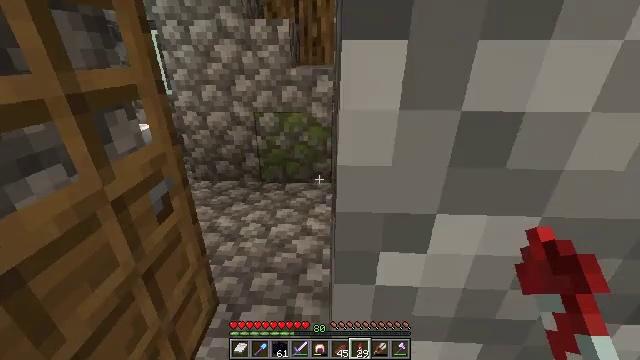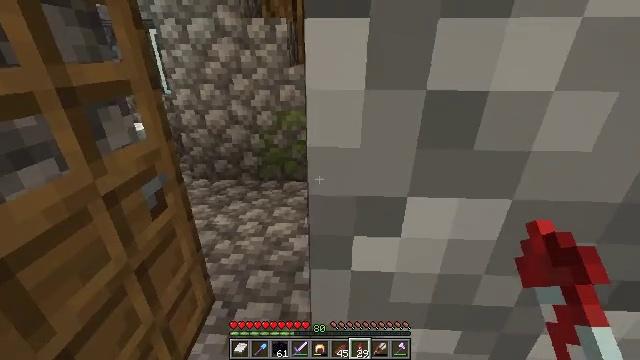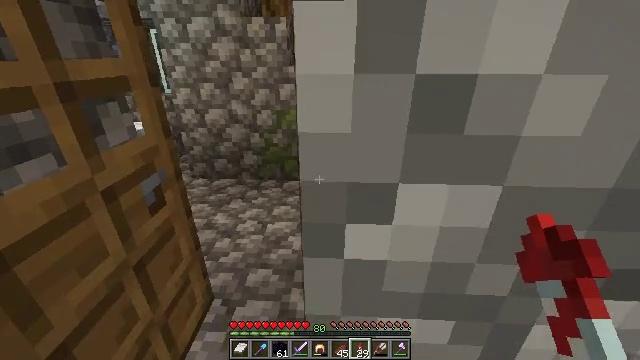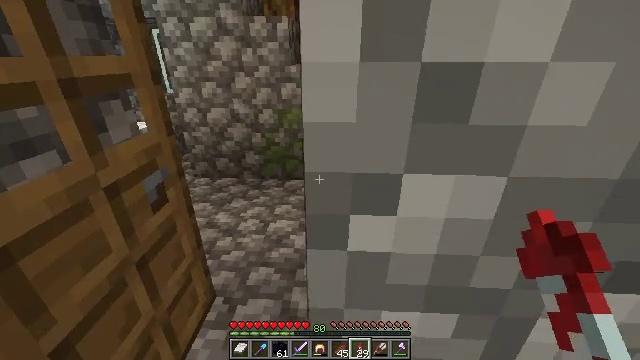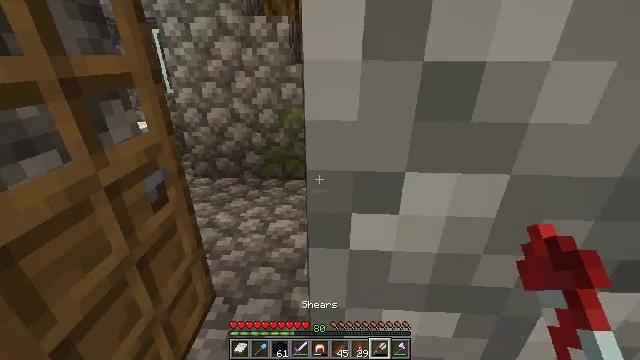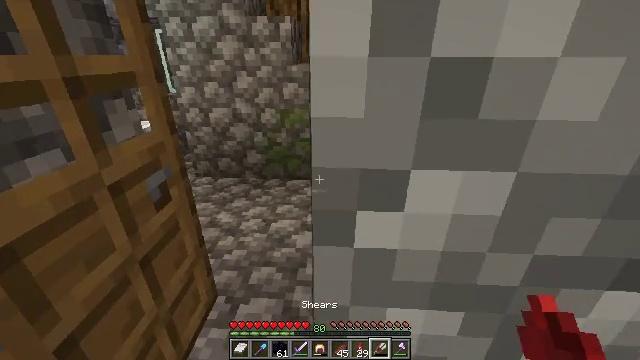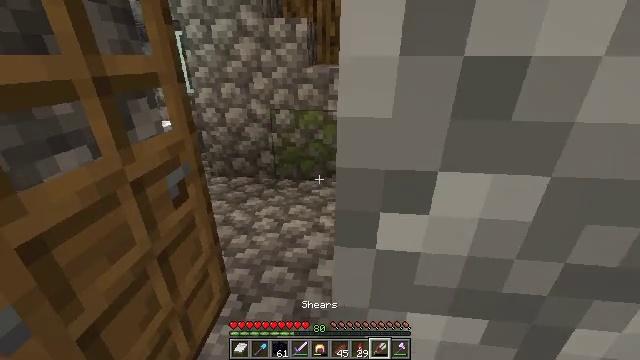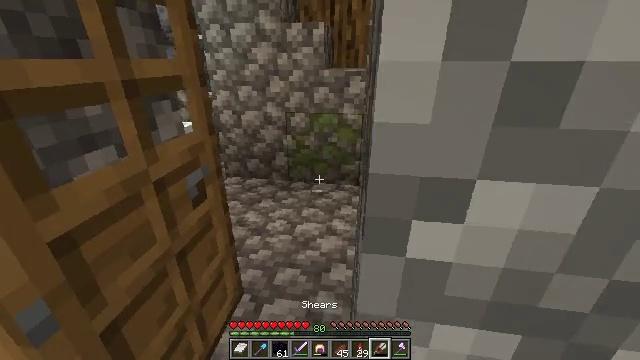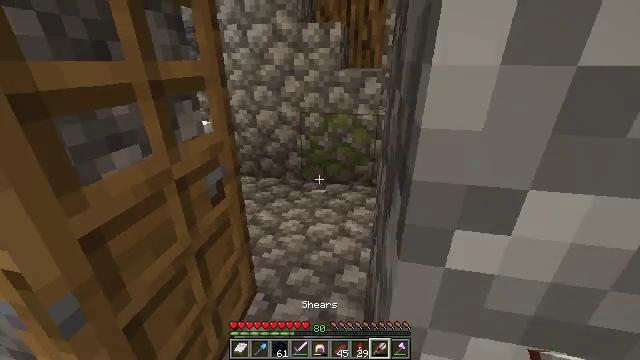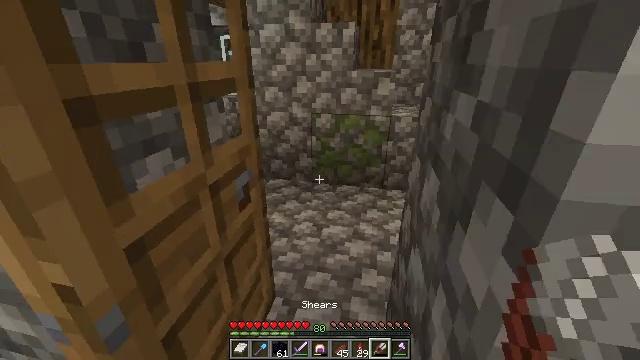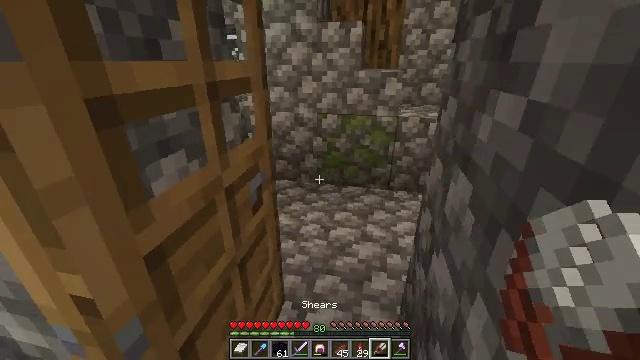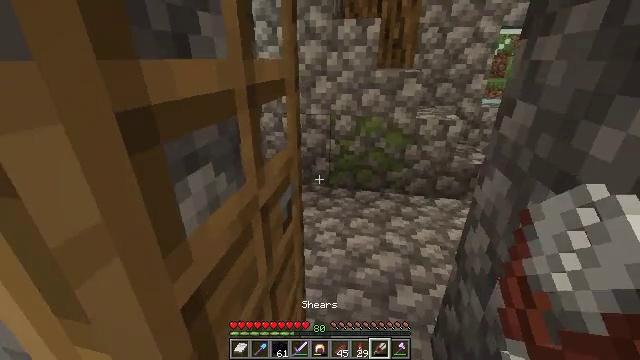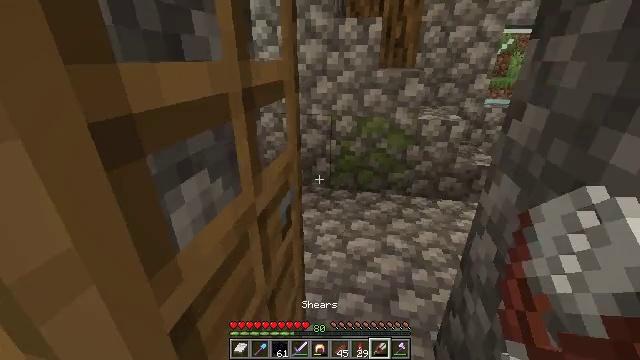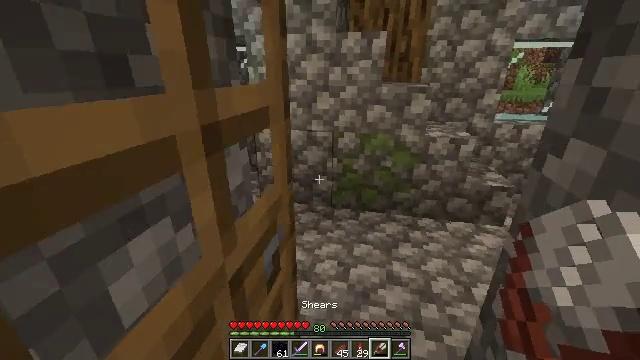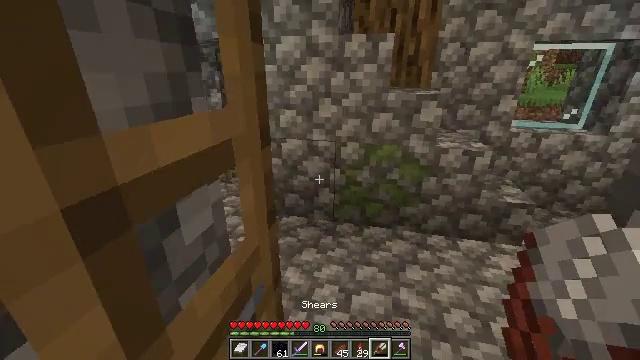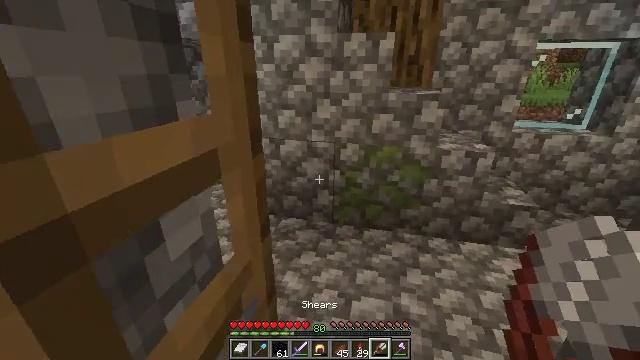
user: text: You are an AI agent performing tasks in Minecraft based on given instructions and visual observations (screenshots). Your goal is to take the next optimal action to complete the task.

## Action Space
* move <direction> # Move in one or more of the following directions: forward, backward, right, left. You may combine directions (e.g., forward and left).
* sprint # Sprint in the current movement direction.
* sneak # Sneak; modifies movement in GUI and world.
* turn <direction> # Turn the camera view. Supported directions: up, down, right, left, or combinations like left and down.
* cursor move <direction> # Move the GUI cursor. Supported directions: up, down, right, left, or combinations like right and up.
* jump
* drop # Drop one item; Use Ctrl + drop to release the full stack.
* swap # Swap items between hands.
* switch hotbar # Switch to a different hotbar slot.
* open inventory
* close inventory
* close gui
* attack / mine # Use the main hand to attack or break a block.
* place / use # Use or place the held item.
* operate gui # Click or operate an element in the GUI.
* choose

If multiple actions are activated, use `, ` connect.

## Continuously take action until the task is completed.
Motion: motion action
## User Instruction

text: Left click on the bell to mine it.
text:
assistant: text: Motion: move forward
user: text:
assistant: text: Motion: move forward
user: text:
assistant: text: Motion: move forward
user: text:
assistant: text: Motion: move forward
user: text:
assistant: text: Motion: move forward
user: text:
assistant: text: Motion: move forward, turn left
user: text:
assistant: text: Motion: move forward, turn left
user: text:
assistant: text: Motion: move forward and move left, turn left
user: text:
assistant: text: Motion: move forward and move left
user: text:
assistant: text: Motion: move forward and move left
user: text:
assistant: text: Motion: move forward and move left
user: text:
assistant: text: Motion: move forward
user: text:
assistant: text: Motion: move forward, turn left and up
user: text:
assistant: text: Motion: move forward, turn left
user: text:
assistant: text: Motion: move forward
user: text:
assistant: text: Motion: move forward and move right
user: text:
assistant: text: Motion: move forward and move right, turn left and down
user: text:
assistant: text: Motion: move forward and move right, turn left and down
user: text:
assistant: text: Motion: move forward and move right, turn left and down
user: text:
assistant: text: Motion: move right, turn left
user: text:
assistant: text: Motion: move right, turn left
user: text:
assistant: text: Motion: no_op
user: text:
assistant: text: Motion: no_op
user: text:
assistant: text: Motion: no_op
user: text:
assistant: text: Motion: turn right
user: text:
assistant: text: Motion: turn right
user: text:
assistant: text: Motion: turn right
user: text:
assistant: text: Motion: turn right
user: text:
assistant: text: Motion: turn right
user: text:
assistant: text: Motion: turn right